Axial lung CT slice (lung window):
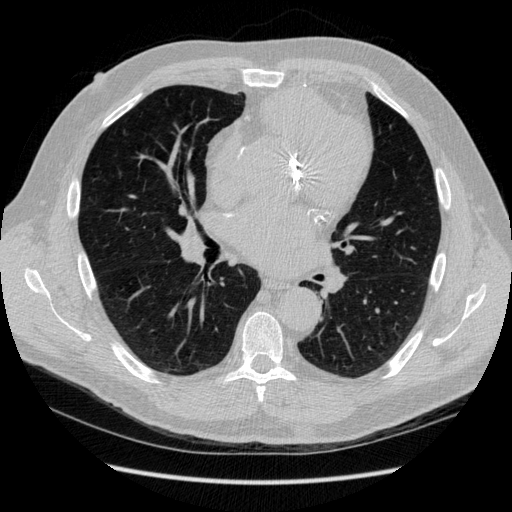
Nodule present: no